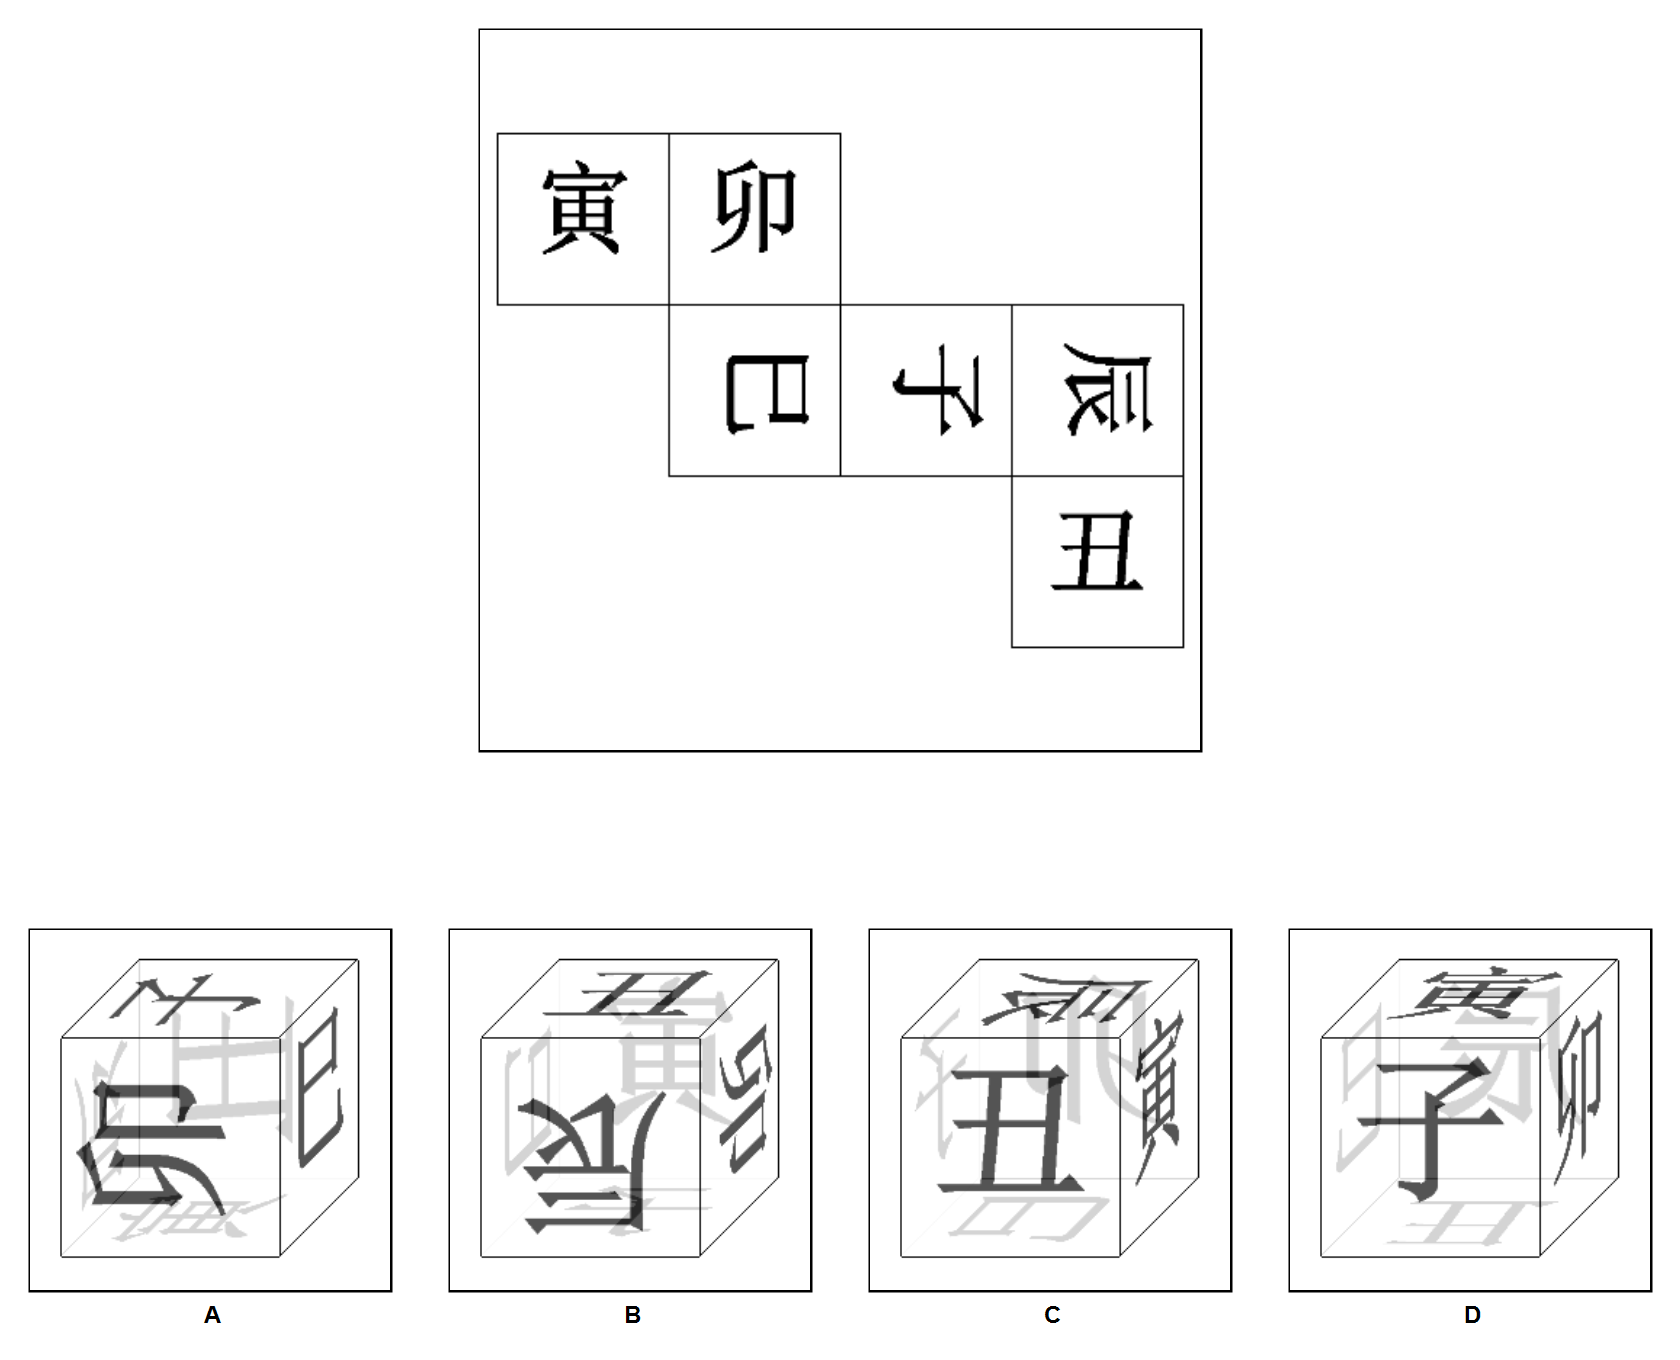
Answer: A